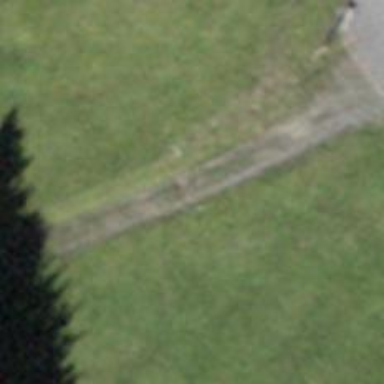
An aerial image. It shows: Track with ground surface of grade3.